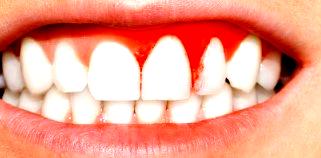
Condition: Gingivitis